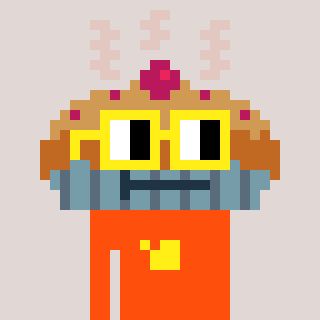
a pixel art character with square yellow glasses, a pie-shaped head and a orange-colored body on a warm background